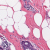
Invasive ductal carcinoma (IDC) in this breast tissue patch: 1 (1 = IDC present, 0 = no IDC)